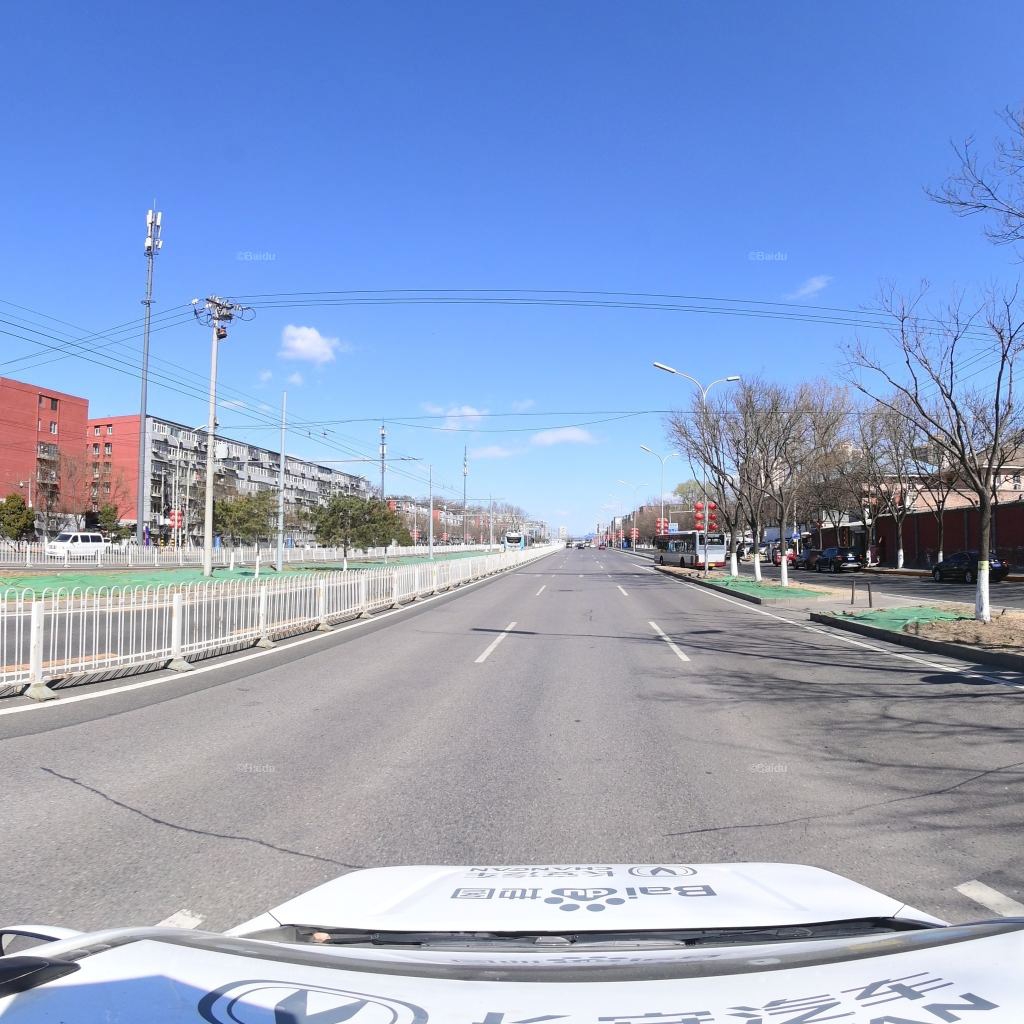
Region: Fengtai
Road damage annotations: transverse patch, transverse patch